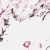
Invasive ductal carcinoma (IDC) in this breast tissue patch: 0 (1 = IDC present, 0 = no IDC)